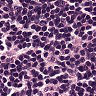
Metastatic tissue present: no